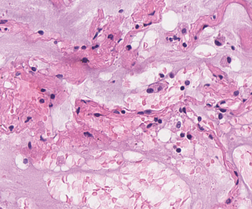
Tumor epithelial tissue: no
Tumor-associated stroma tissue: no
Normal tissue: yes